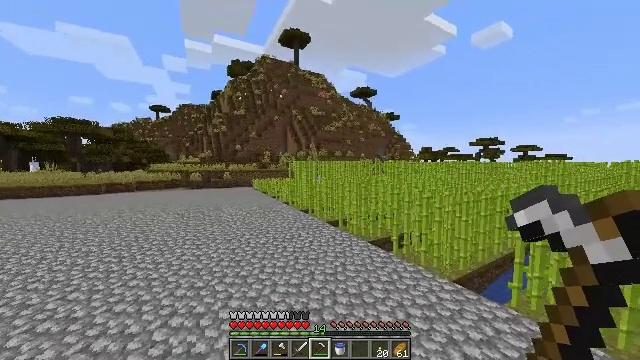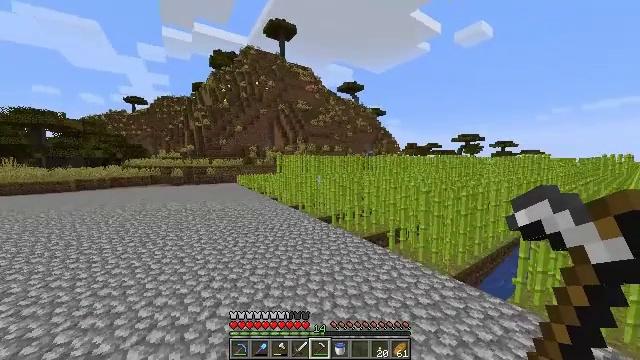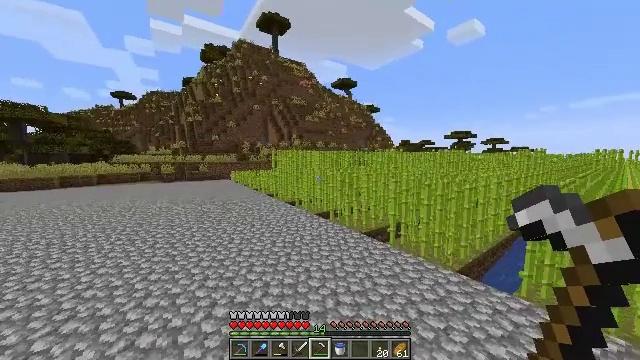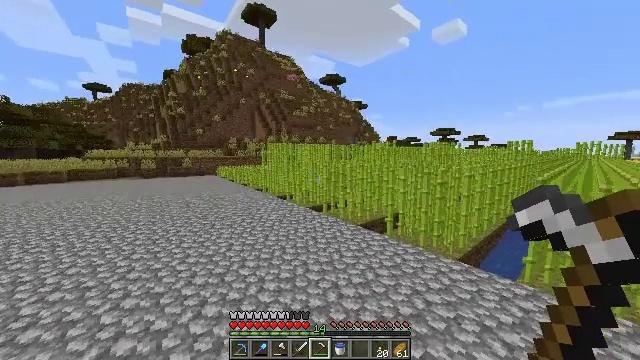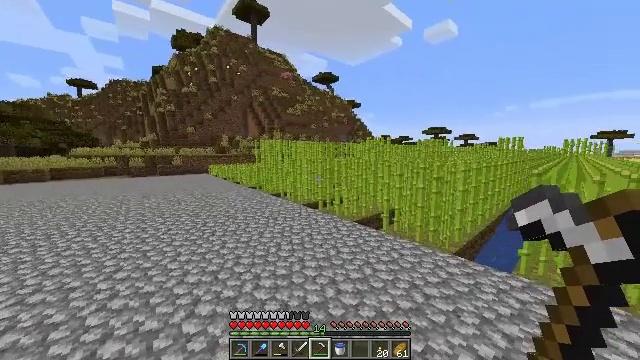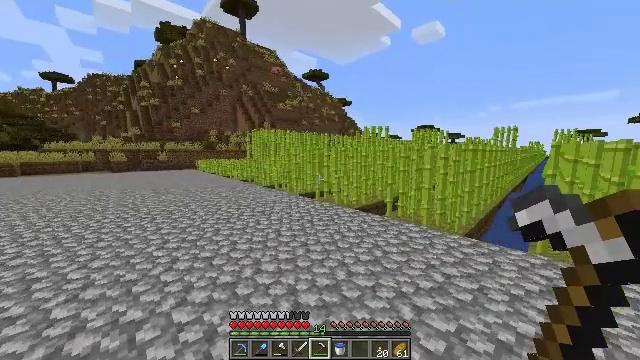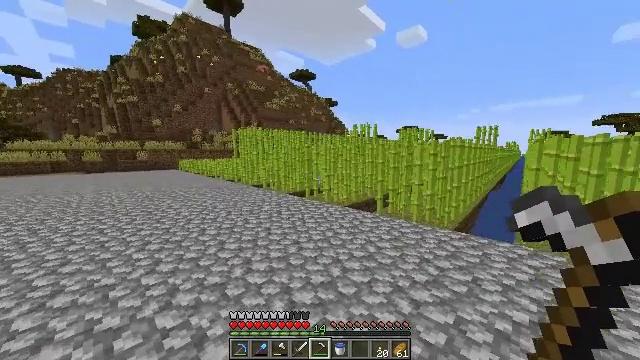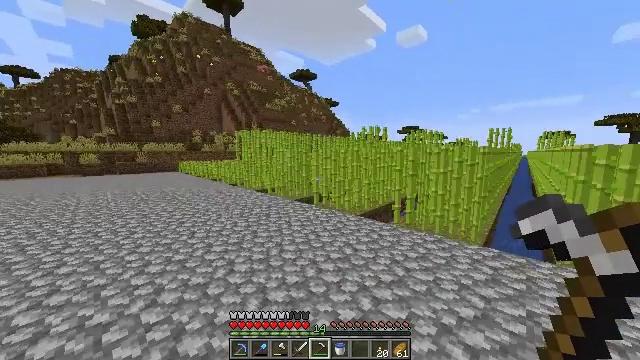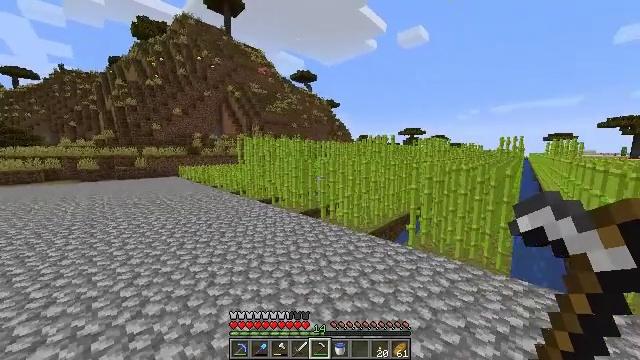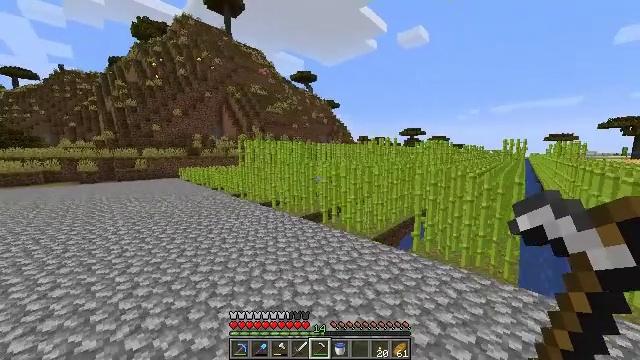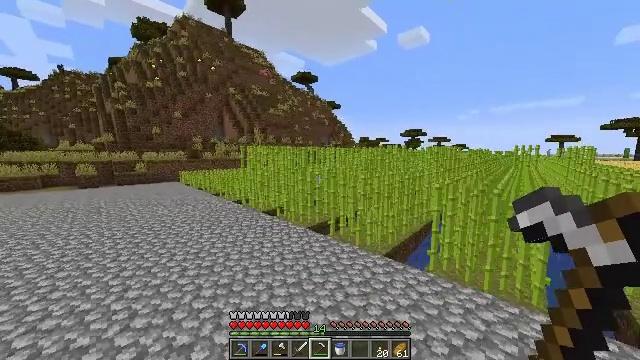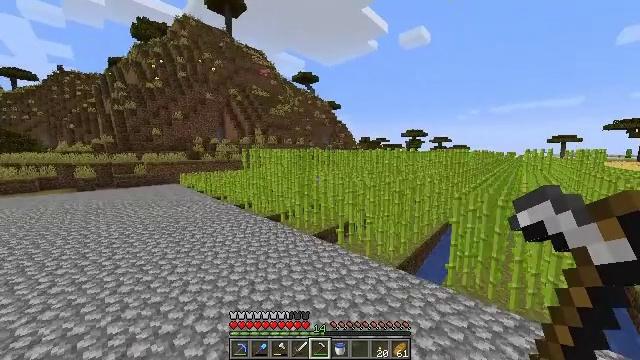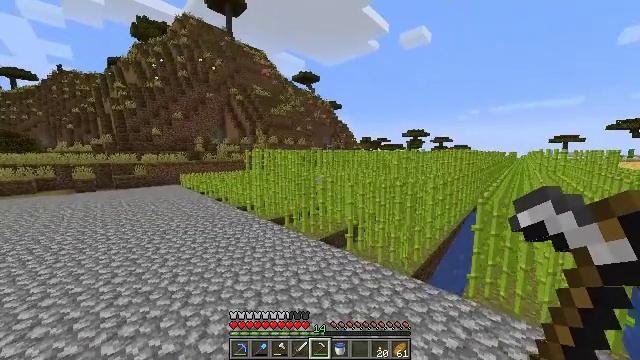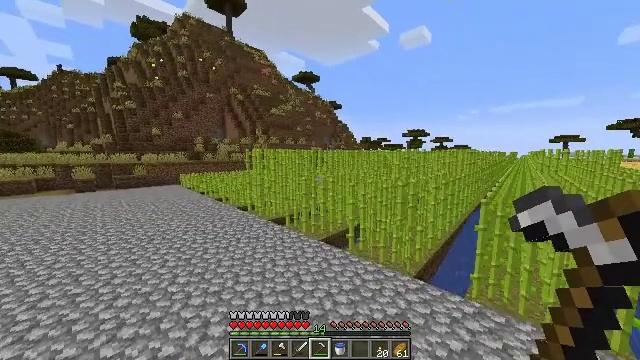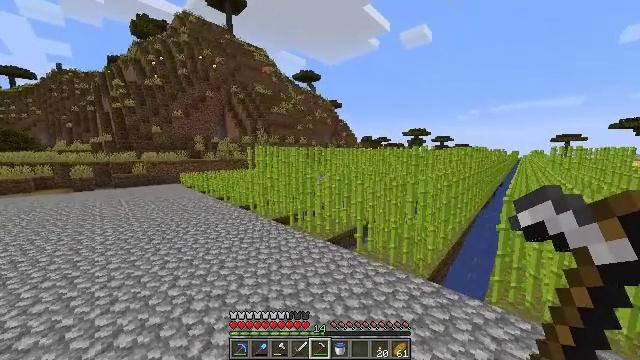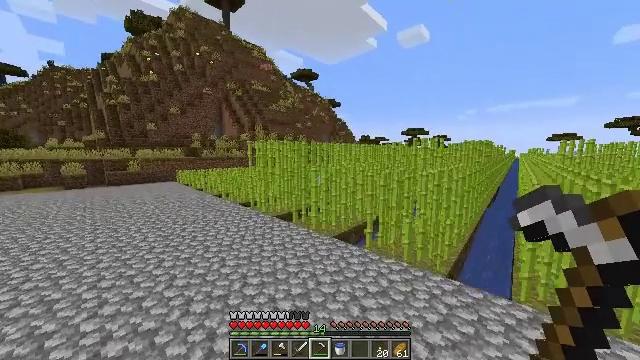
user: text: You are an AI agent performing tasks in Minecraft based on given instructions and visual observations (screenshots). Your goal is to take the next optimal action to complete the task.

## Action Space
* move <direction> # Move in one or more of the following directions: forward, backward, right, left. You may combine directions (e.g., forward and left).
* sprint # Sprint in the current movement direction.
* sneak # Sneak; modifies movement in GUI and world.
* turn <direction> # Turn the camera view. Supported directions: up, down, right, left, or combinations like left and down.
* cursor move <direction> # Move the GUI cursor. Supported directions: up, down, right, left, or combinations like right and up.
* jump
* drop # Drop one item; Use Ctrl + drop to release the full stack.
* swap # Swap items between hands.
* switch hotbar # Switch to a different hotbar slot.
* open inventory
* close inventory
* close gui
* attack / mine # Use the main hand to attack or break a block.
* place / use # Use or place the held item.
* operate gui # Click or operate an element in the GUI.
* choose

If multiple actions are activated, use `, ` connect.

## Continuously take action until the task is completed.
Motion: motion action
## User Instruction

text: Collect sugar cane near water sources.
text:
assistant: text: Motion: move forward and move left, sprint, turn right and down, jump
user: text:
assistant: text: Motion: move forward and move left, sprint, turn right, jump
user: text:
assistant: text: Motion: move forward and move left, sprint, turn right, jump
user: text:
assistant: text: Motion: move forward and move left, sprint, turn right, jump
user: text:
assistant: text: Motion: move forward and move left, sprint, turn right, jump
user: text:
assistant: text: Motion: move forward and move left, sprint, turn right, jump
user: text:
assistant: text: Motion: move forward and move left, sprint, jump
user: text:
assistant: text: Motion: move forward and move left, sprint, jump
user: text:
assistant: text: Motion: move forward and move left, sprint, jump
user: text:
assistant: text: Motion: move forward and move left, sprint, jump
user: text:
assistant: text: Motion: move forward and move left, sprint, jump
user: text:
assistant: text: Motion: move forward and move left, sprint, jump
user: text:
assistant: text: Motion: move forward and move left, sprint, jump
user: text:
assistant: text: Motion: move forward and move left, sprint, jump
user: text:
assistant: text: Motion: move forward and move left, sprint, jump
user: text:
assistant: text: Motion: move forward and move left, sprint, jump
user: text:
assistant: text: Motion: move forward and move left, sprint, jump
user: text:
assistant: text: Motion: move forward and move left, sprint, jump
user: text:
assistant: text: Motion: move forward and move left, sprint, jump
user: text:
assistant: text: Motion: move forward and move left, sprint, jump
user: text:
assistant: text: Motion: move forward and move left, sprint, jump
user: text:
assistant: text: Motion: move forward and move left, sprint, turn right, jump
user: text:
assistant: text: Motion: move forward and move left, sprint, turn right, jump
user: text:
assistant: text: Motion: move forward and move left, sprint, turn right, jump
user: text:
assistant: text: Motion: move forward and move left, sprint, turn right, jump
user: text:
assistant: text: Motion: move forward and move left, sprint, turn right, jump
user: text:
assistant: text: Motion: move forward and move left, sprint, turn right
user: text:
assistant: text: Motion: move forward and move left, sprint, turn right
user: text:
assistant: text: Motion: move forward and move left, turn right
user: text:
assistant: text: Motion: move forward and move left, turn right